Question: How would I use conditional formatting to highlight a row where the value in column C falls within a certain date range (i.e. this present week).
For example in this current example, week 4 would be highlighted (because today's date falls in between 21 Mar and 28 Mar.
Secondly how I would I add up all the values in B to date for cell B12?
For example in this case the value would include all the values in cell B up until 21 March (last weeks date) - so 745.

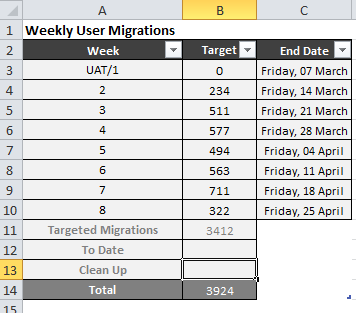
Answer: Conditional Formatting:
You could use the following in your formula box when you create a conditional format and apply this to the range A3:C10. :
'''
=AND($C3>TODAY(),$C3-7<TODAY())
'''
Sum to date:
'''
=SUMIF(C3:C10,"<"&TODAY(),B3:B10)
'''